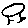
Label: bird